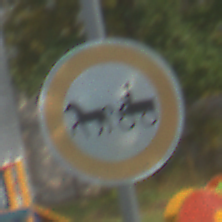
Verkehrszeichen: VerbotGespannfuhrwerke
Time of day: MorningAfternoon
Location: Outdoor (Suburban)
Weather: PartlyCloudy
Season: NotSpecified
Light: Natural